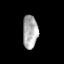
Tissue: skin
Cell type: Others
Senescence score: 0.743
Nuclear area (px): 482
Mean DAPI intensity: 177.129